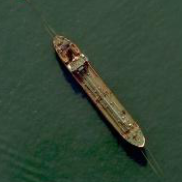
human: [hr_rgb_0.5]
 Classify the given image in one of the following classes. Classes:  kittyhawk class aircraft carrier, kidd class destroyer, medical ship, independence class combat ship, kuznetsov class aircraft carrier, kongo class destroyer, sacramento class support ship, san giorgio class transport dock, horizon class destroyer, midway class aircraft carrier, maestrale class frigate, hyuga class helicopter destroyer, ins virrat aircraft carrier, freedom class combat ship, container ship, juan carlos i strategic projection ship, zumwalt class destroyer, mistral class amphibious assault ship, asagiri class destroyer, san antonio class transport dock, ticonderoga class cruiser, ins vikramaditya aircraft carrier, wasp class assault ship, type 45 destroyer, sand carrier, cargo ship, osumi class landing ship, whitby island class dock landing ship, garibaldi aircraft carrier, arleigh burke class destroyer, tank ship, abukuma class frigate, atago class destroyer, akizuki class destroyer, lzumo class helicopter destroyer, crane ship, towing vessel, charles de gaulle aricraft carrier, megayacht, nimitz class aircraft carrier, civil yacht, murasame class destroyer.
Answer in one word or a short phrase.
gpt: Tank ship